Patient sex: M
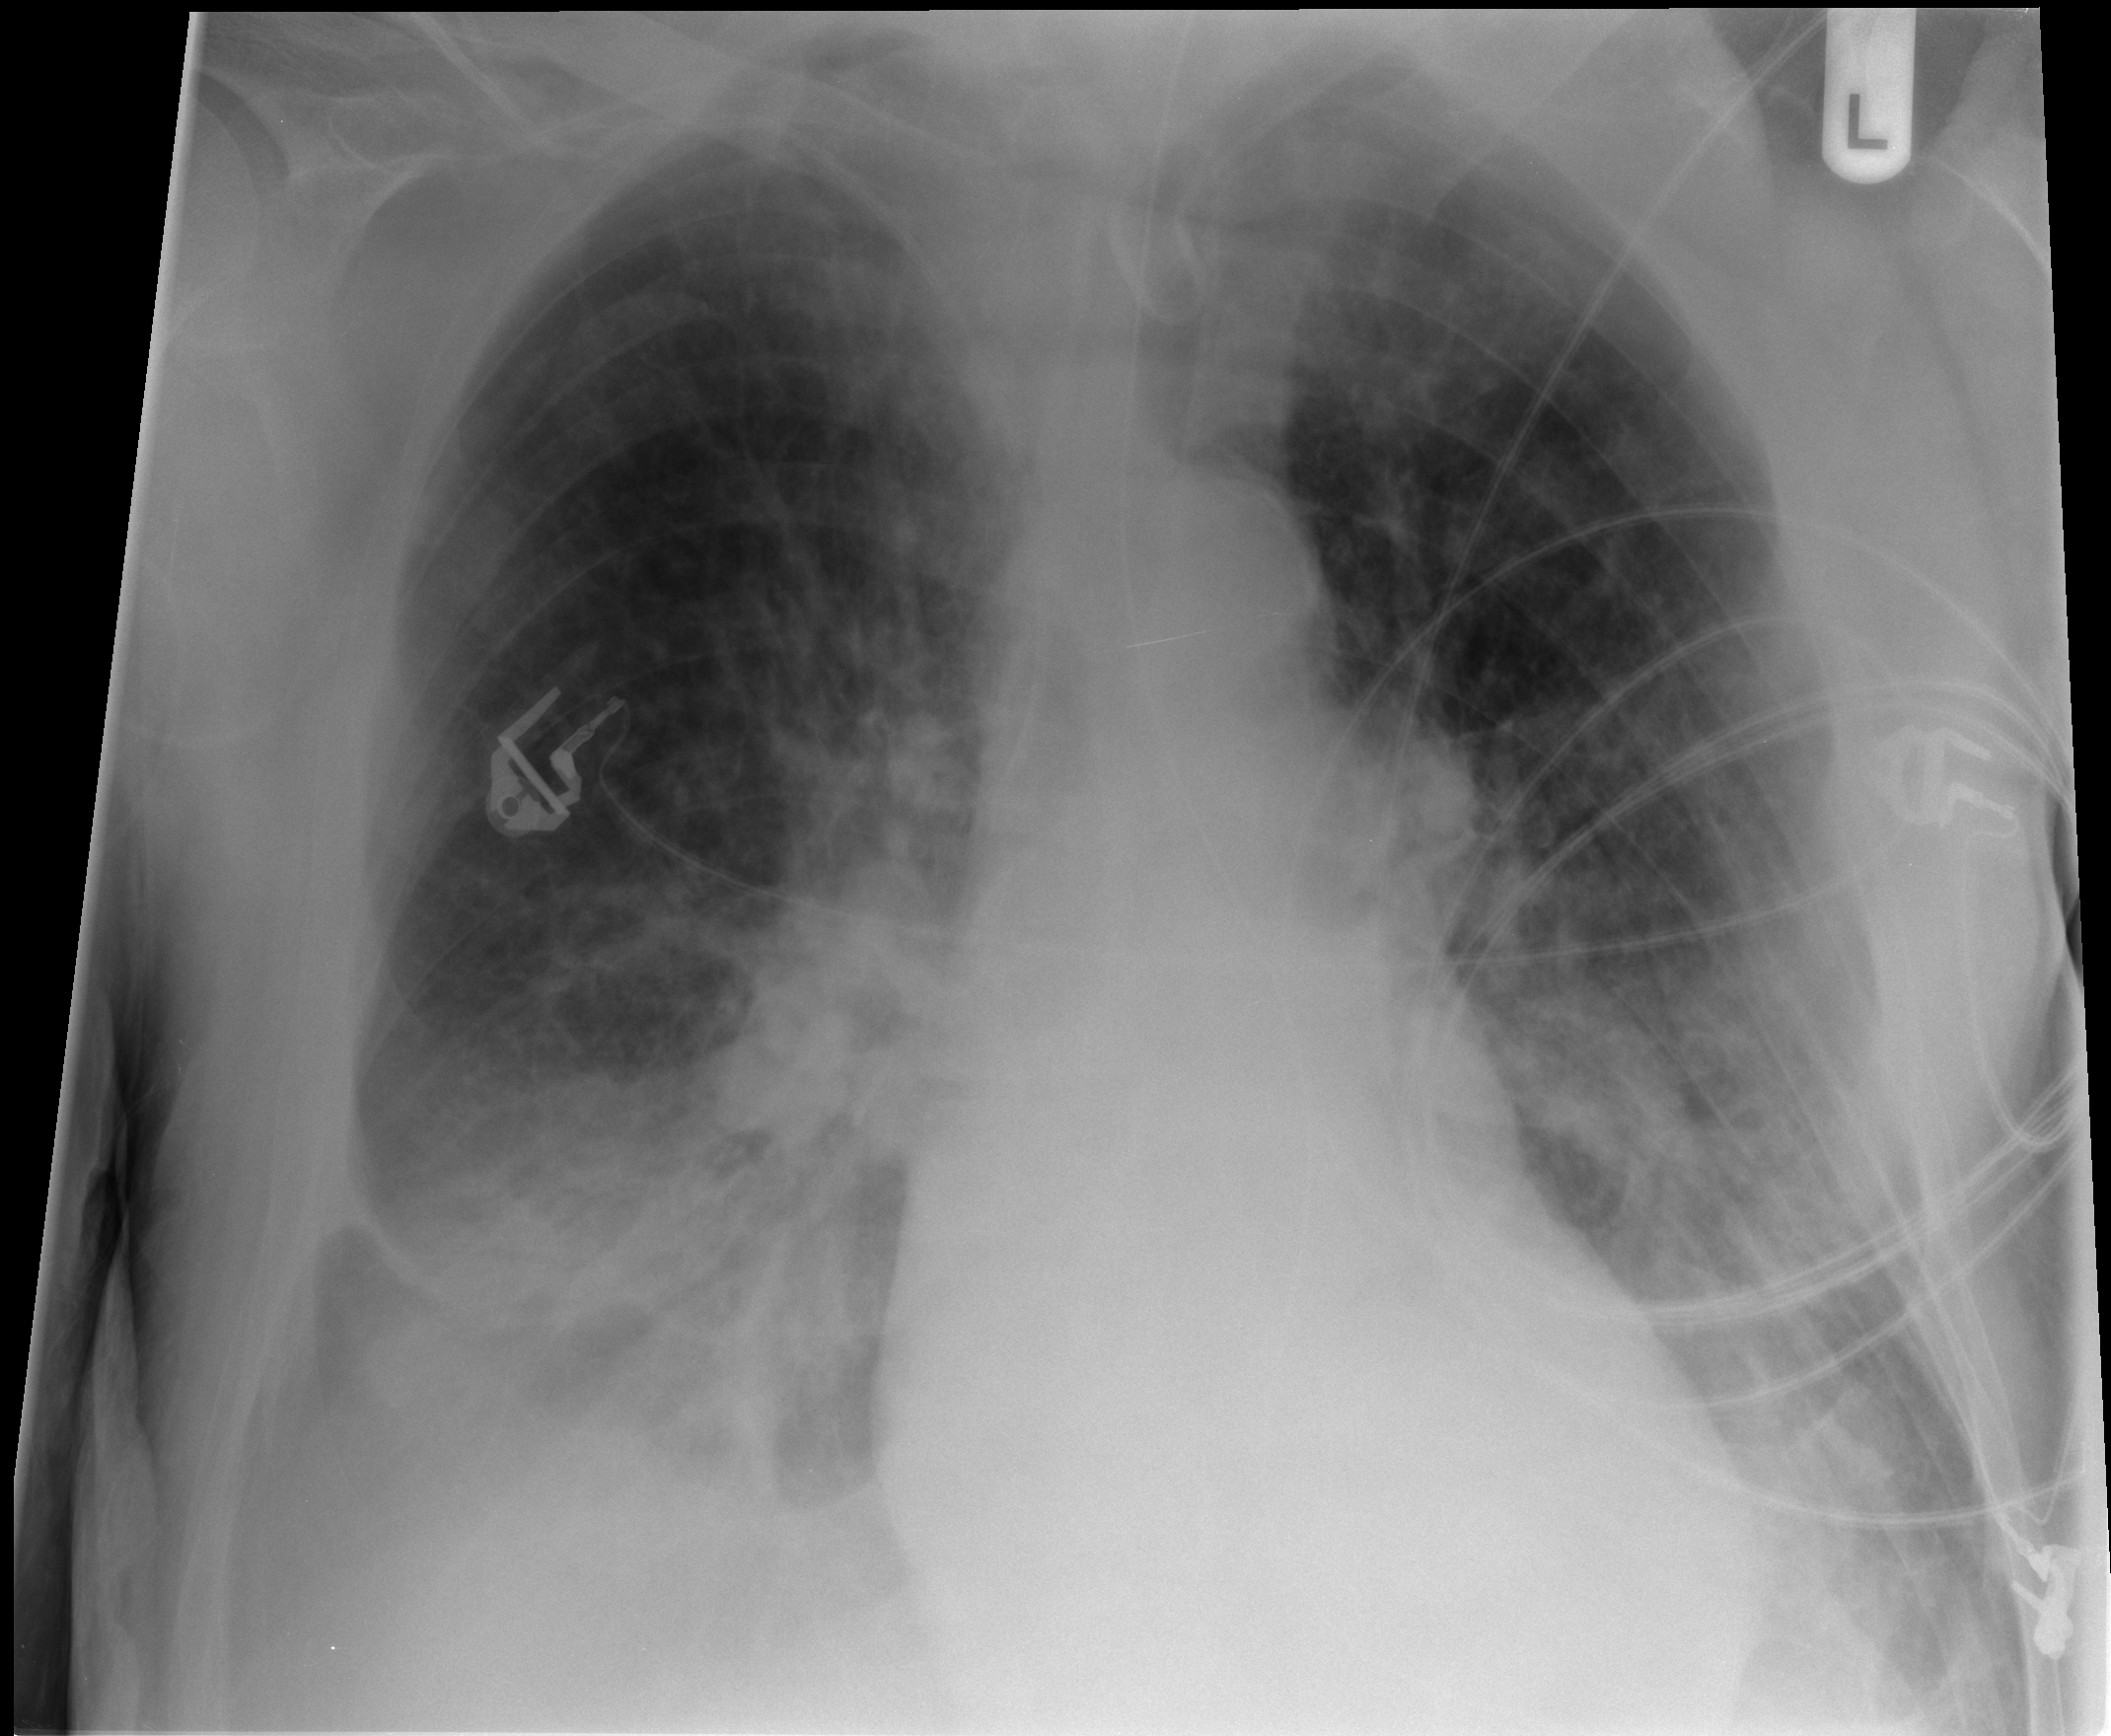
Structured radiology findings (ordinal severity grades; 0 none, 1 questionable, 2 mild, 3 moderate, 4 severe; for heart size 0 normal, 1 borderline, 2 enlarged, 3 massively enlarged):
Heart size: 0
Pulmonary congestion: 2
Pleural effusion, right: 3
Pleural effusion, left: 2
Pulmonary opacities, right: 1
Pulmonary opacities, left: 1
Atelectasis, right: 2
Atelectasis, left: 2